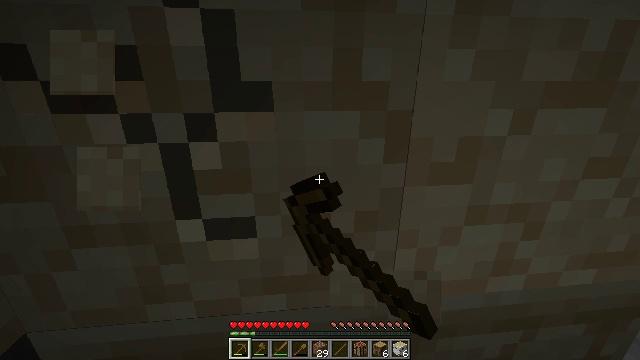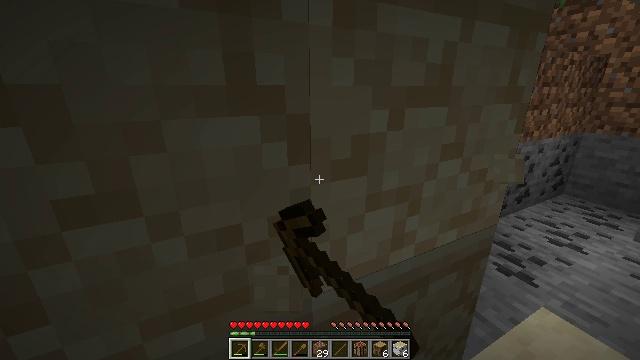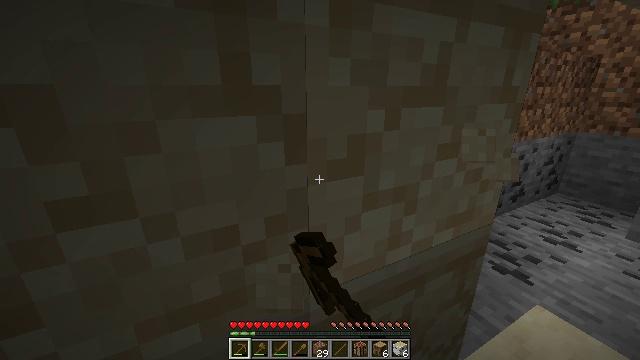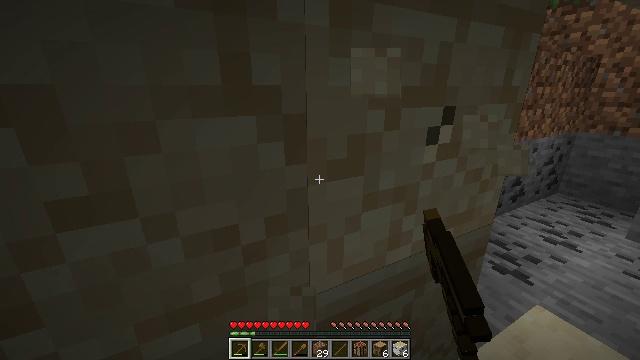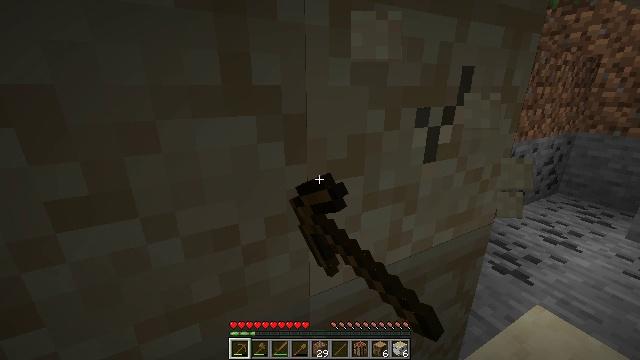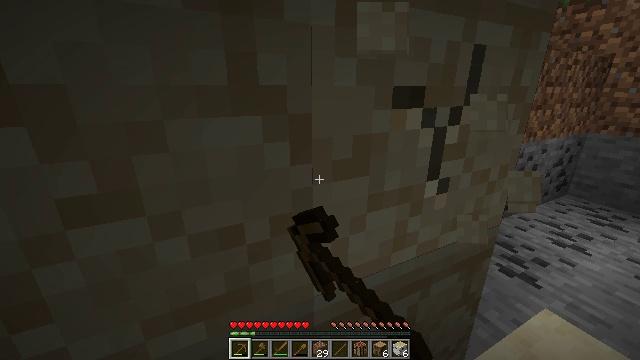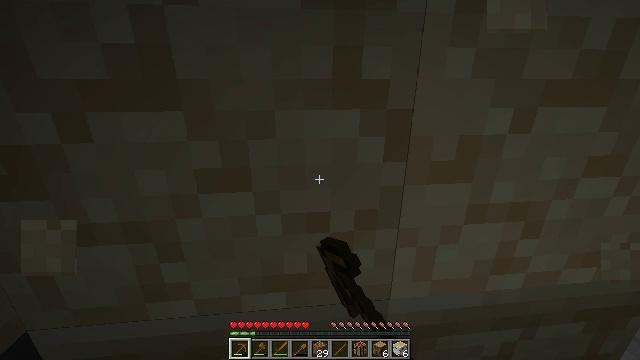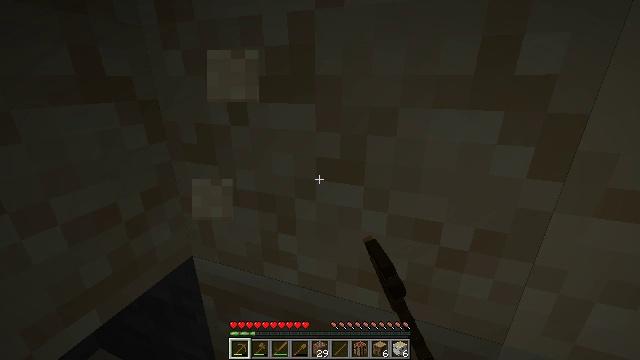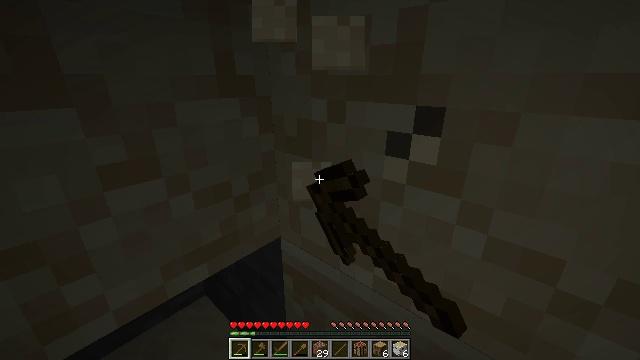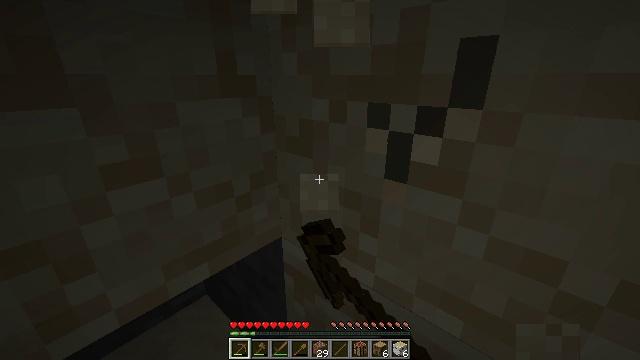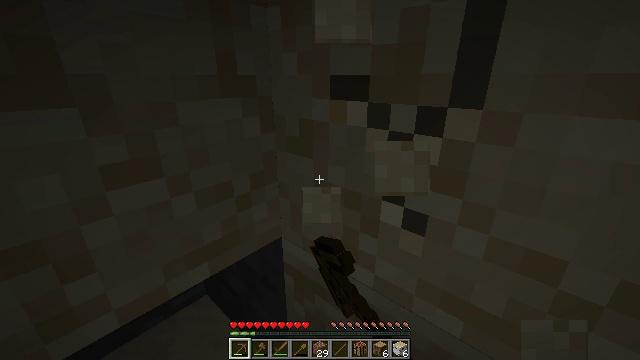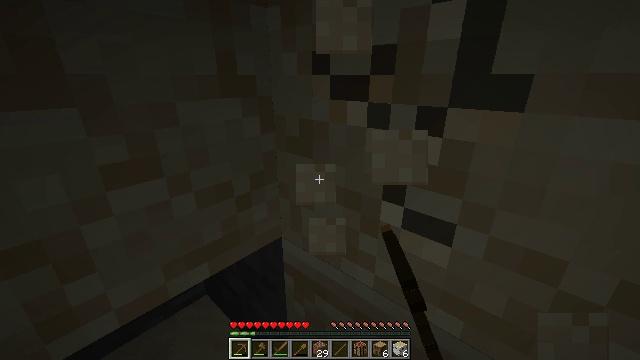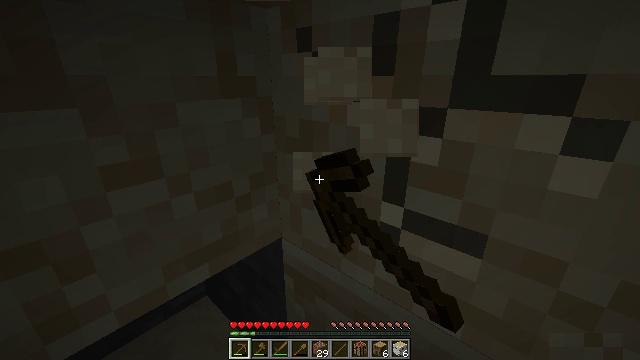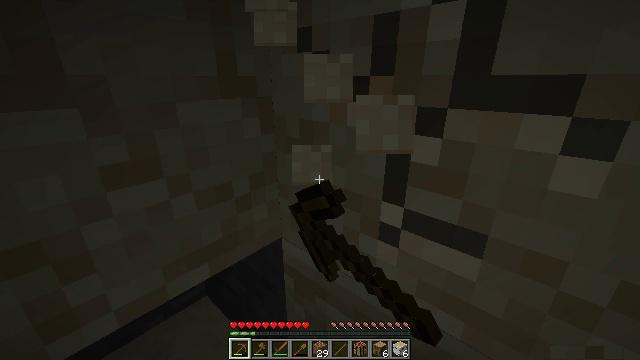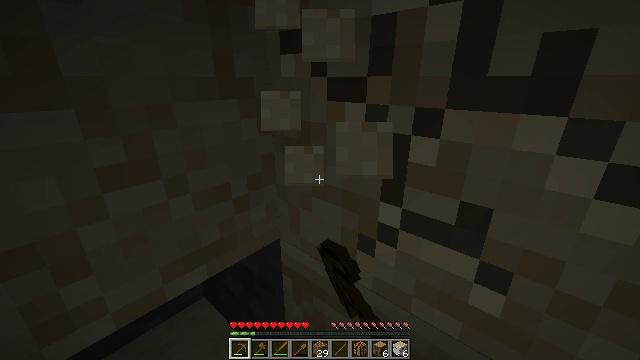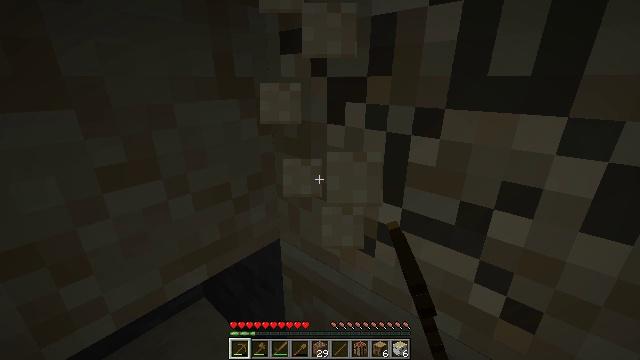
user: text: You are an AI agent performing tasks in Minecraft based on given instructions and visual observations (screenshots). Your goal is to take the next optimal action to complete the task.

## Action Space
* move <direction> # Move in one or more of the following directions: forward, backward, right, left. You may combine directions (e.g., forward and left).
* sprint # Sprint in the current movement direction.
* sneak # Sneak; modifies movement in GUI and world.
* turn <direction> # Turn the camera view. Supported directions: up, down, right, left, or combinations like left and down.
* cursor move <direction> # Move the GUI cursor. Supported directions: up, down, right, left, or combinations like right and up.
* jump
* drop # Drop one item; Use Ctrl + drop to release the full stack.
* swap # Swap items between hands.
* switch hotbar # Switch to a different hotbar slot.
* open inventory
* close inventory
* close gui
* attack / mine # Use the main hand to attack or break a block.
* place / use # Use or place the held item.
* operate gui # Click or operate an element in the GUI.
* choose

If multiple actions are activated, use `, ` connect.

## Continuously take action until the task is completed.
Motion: motion action
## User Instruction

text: Break the sandstone to collect.
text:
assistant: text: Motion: turn right, attack / mine
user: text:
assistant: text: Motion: attack / mine
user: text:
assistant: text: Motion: attack / mine
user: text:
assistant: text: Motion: attack / mine
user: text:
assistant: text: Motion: turn left, attack / mine
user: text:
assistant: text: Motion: turn left and down, attack / mine
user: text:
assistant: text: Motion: turn left, attack / mine
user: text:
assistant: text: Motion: turn left, attack / mine
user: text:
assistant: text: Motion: attack / mine
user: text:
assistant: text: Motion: attack / mine
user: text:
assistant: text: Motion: attack / mine
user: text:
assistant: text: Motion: attack / mine
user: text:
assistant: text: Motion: attack / mine
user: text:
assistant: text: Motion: attack / mine
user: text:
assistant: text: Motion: attack / mine
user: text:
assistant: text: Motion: attack / mine
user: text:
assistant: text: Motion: attack / mine
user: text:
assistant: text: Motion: attack / mine
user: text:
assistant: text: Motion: turn right and up, attack / mine
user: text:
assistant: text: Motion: turn right and up, attack / mine
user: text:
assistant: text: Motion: turn right and up, attack / mine
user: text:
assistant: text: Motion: attack / mine
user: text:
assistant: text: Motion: attack / mine
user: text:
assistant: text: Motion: attack / mine
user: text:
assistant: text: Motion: attack / mine
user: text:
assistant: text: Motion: attack / mine
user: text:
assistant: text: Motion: attack / mine
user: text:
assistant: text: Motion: attack / mine
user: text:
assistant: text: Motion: turn right, attack / mine
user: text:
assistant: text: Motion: turn right, attack / mine